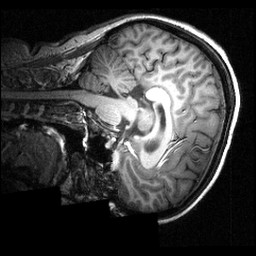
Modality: T1w
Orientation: sagittal
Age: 27
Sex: female
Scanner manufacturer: siemens
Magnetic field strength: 3.951 T
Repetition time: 1.5 s
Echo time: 0.00335 s